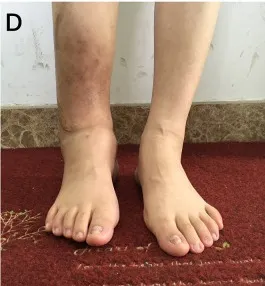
The deformity of the right ankle is illustrated in panels (D,E).
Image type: radiology (ct)